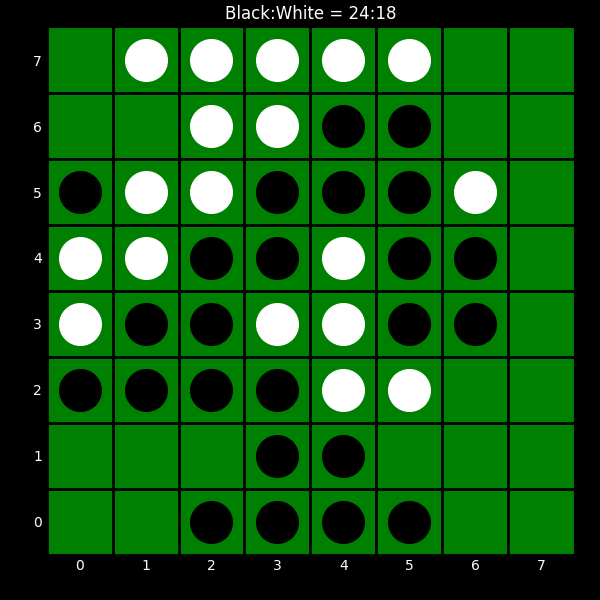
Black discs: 24
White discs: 18